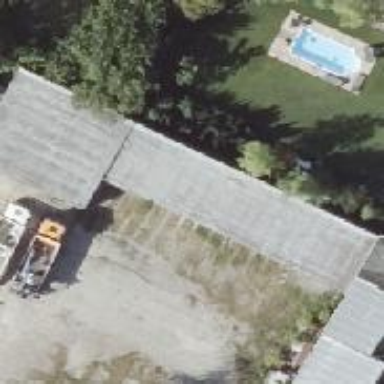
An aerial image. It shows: Garage building.